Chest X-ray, PA view. Patient: 35 years old, sex F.
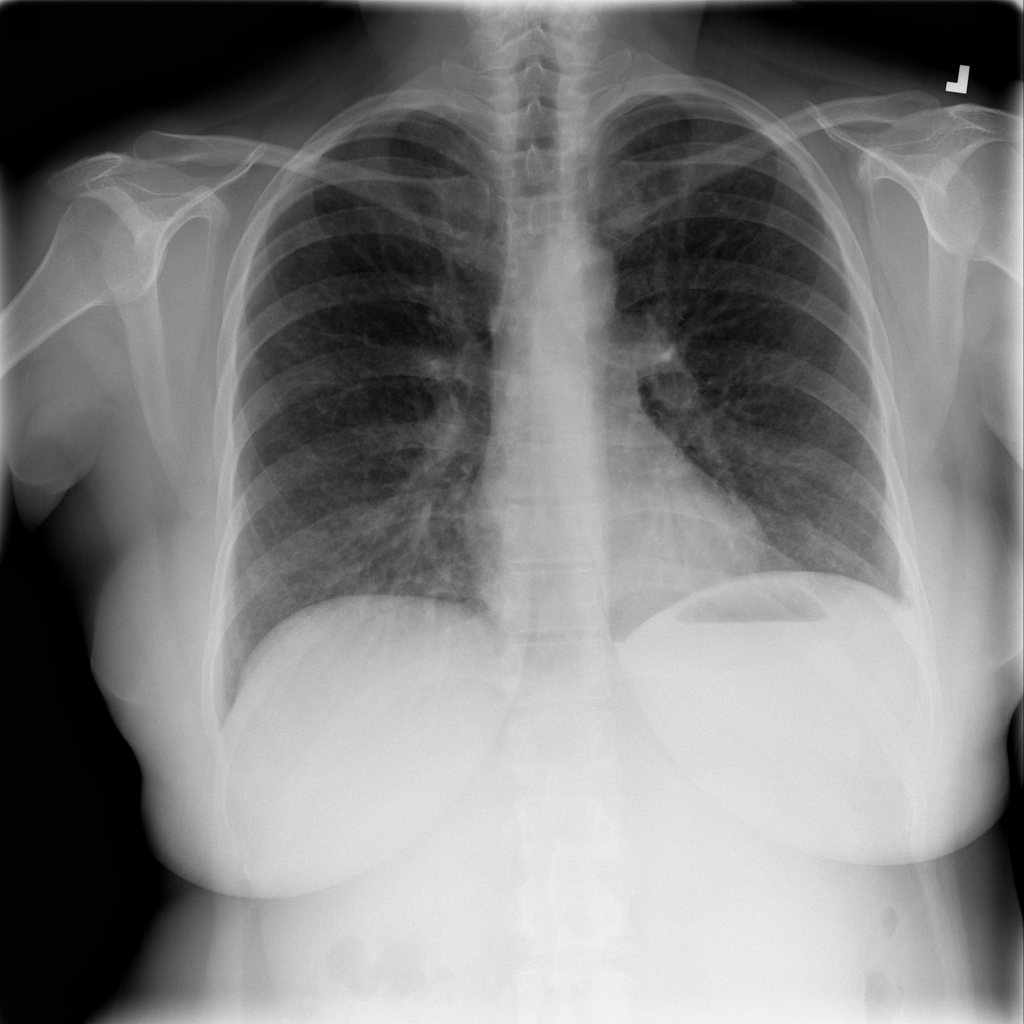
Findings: Pneumothorax